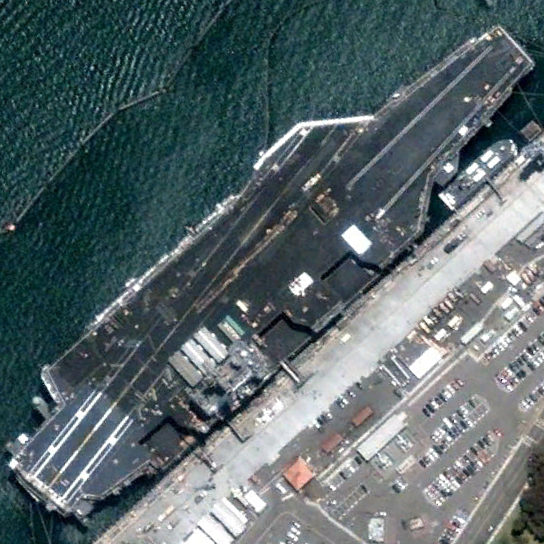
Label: aircraft_carrier